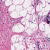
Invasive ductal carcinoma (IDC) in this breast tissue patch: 0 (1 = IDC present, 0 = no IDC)